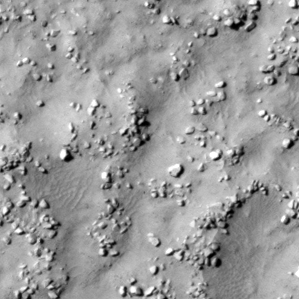
Label: non_frost